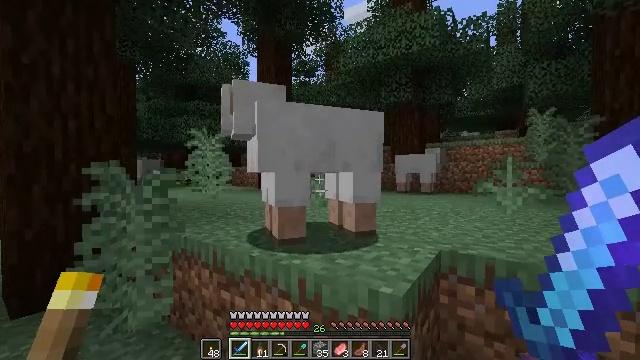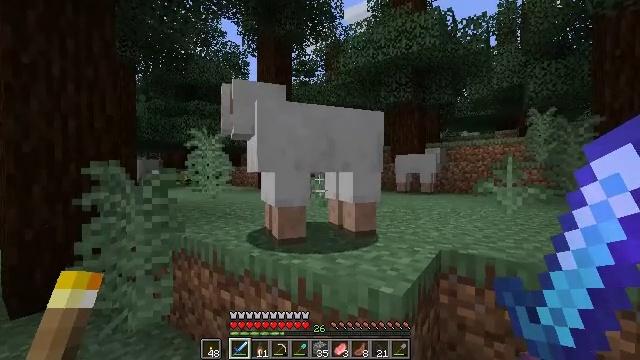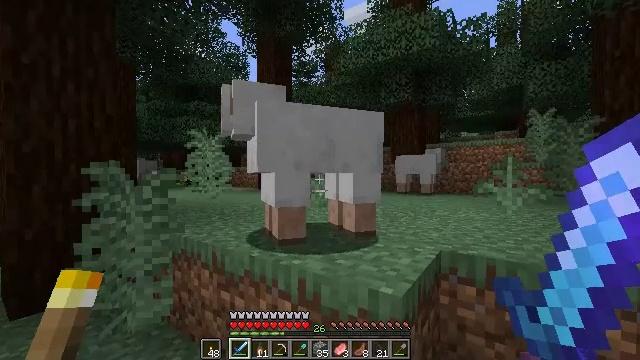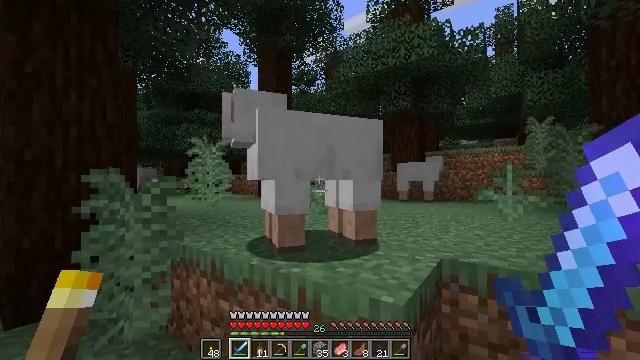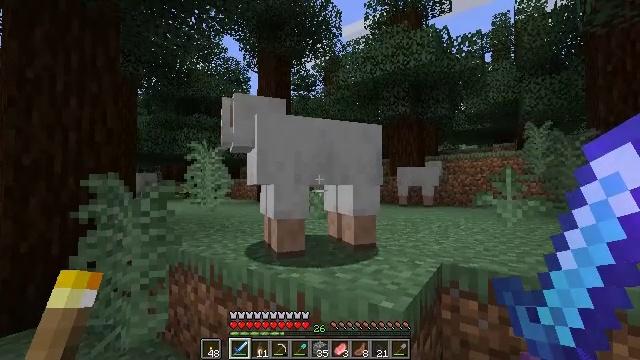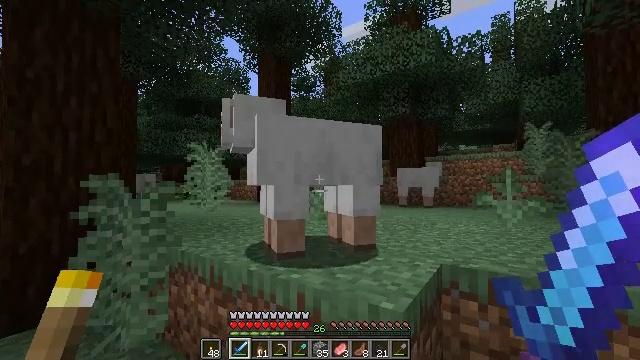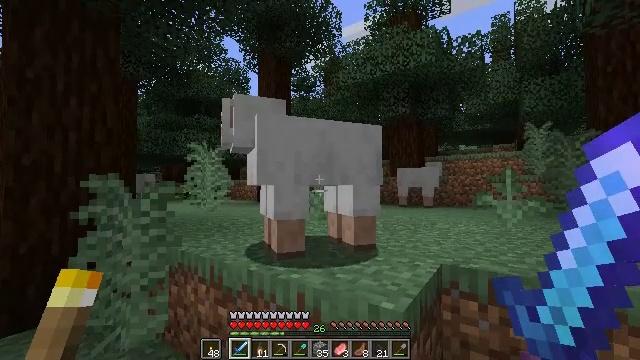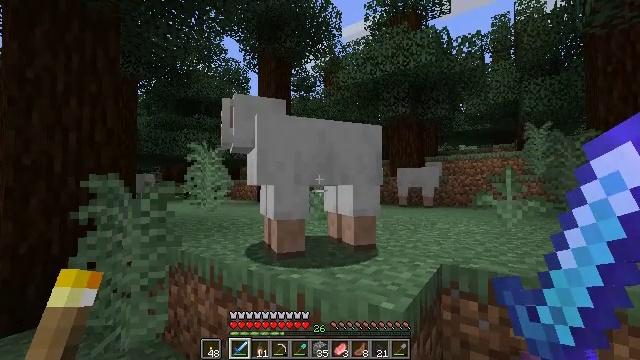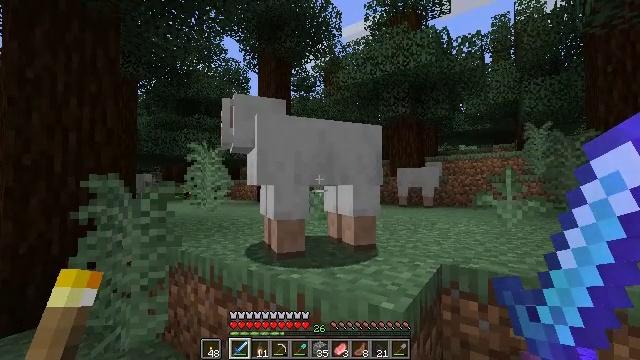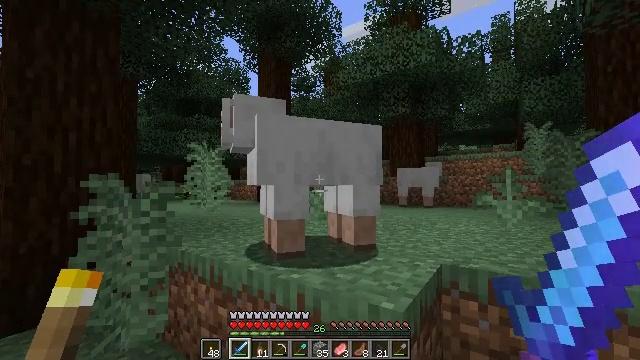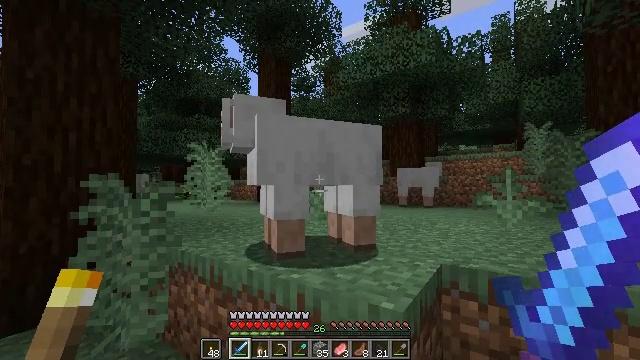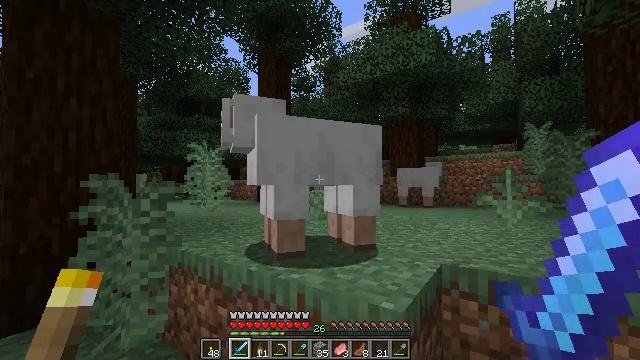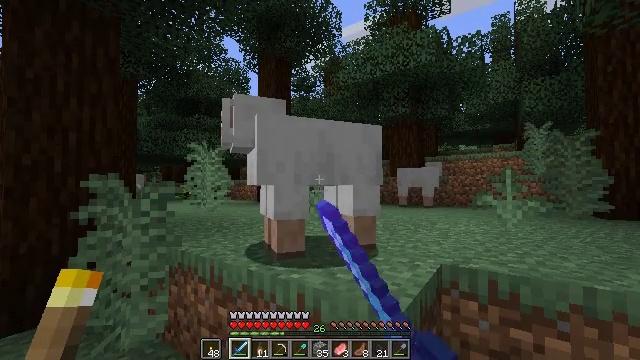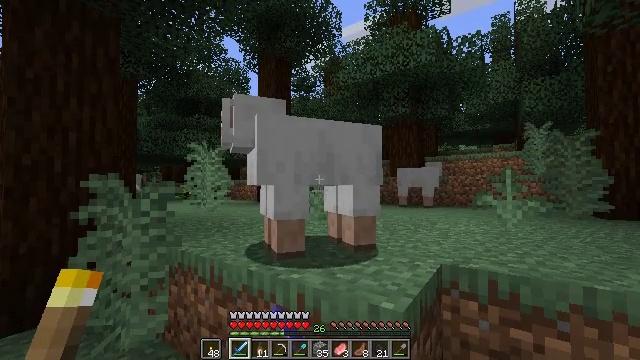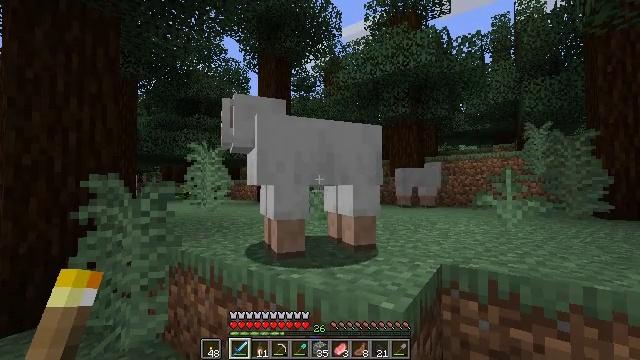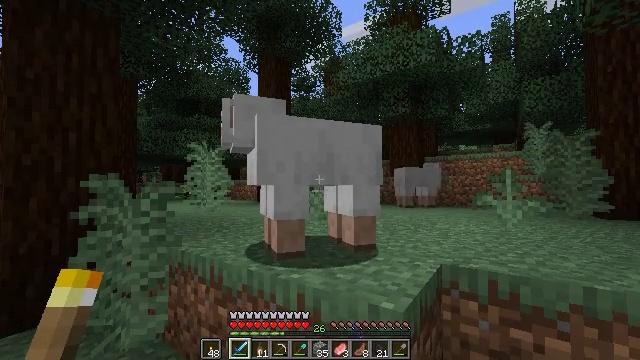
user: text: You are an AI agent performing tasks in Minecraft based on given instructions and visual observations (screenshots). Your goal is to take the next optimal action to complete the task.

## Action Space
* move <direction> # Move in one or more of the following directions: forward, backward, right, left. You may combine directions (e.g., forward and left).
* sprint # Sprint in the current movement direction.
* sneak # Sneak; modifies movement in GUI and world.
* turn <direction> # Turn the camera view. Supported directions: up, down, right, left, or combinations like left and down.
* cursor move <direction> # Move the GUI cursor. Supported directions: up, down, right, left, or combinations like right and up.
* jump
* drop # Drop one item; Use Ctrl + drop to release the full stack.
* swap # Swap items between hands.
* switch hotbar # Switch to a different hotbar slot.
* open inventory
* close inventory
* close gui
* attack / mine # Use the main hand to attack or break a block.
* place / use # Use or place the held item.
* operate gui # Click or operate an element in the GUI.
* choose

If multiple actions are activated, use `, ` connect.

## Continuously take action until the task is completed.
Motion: motion action
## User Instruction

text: Kill the sheep.
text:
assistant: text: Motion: no_op
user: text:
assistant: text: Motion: no_op
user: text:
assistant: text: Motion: turn up
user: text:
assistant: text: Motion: turn up
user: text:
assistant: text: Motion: no_op
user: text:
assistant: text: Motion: no_op
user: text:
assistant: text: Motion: no_op
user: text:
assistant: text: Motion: no_op
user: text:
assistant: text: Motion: no_op
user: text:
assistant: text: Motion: no_op
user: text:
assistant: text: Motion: attack / mine
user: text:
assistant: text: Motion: attack / mine
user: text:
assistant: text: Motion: attack / mine
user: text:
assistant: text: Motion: attack / mine
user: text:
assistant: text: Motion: no_op
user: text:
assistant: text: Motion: no_op
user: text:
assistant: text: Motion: no_op
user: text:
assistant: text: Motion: no_op
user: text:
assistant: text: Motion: no_op
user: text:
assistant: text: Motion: no_op
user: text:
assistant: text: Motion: no_op
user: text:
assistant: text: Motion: no_op
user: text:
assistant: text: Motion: no_op
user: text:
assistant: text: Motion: no_op
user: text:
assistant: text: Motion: no_op
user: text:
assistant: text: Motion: no_op
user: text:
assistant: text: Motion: no_op
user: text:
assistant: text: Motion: no_op
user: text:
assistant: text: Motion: no_op
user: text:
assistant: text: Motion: no_op